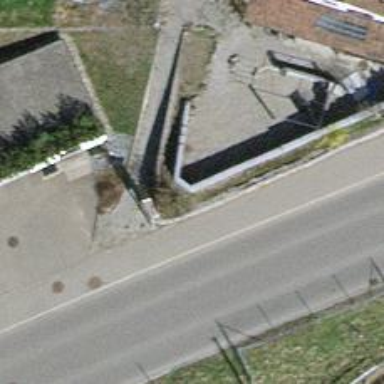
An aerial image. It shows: Stone wall as barrier.